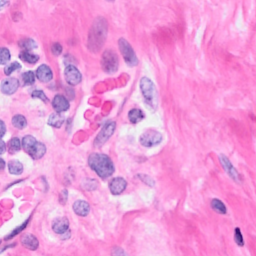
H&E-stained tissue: Breast